Interaction volume radius: 5 \u00c5
Interaction volume height: 15 \u00c5
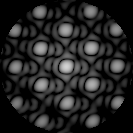
Disorder parameter: 0.02753